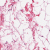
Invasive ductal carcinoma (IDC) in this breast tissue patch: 0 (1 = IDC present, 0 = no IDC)